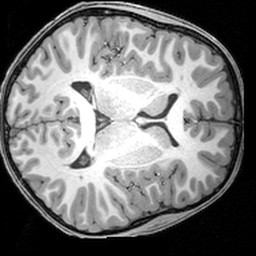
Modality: T1w
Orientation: axial
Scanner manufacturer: siemens
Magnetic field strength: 3 T
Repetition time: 1.9 s
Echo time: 0.00397 s